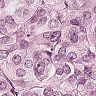
Metastatic tissue present: yes